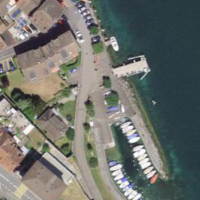
EUNIS habitat code: 54
Species observed at this site:
Chroicocephalus ridibundus
Galium mollugo
Phalacrocorax carbo
Hirundo rustica
Mergus merganser
Milvus milvus
Columba livia
Passer domesticus
Delichon urbicum